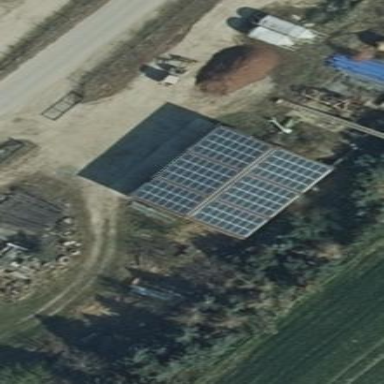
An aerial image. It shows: Building featuring small installation solar photovoltaic panel for electricity generation.